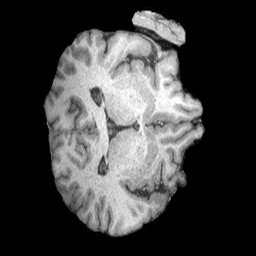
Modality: T1w
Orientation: axial
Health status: healthy